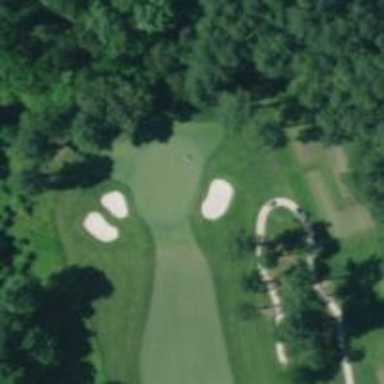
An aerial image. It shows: Golf hole.